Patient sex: F
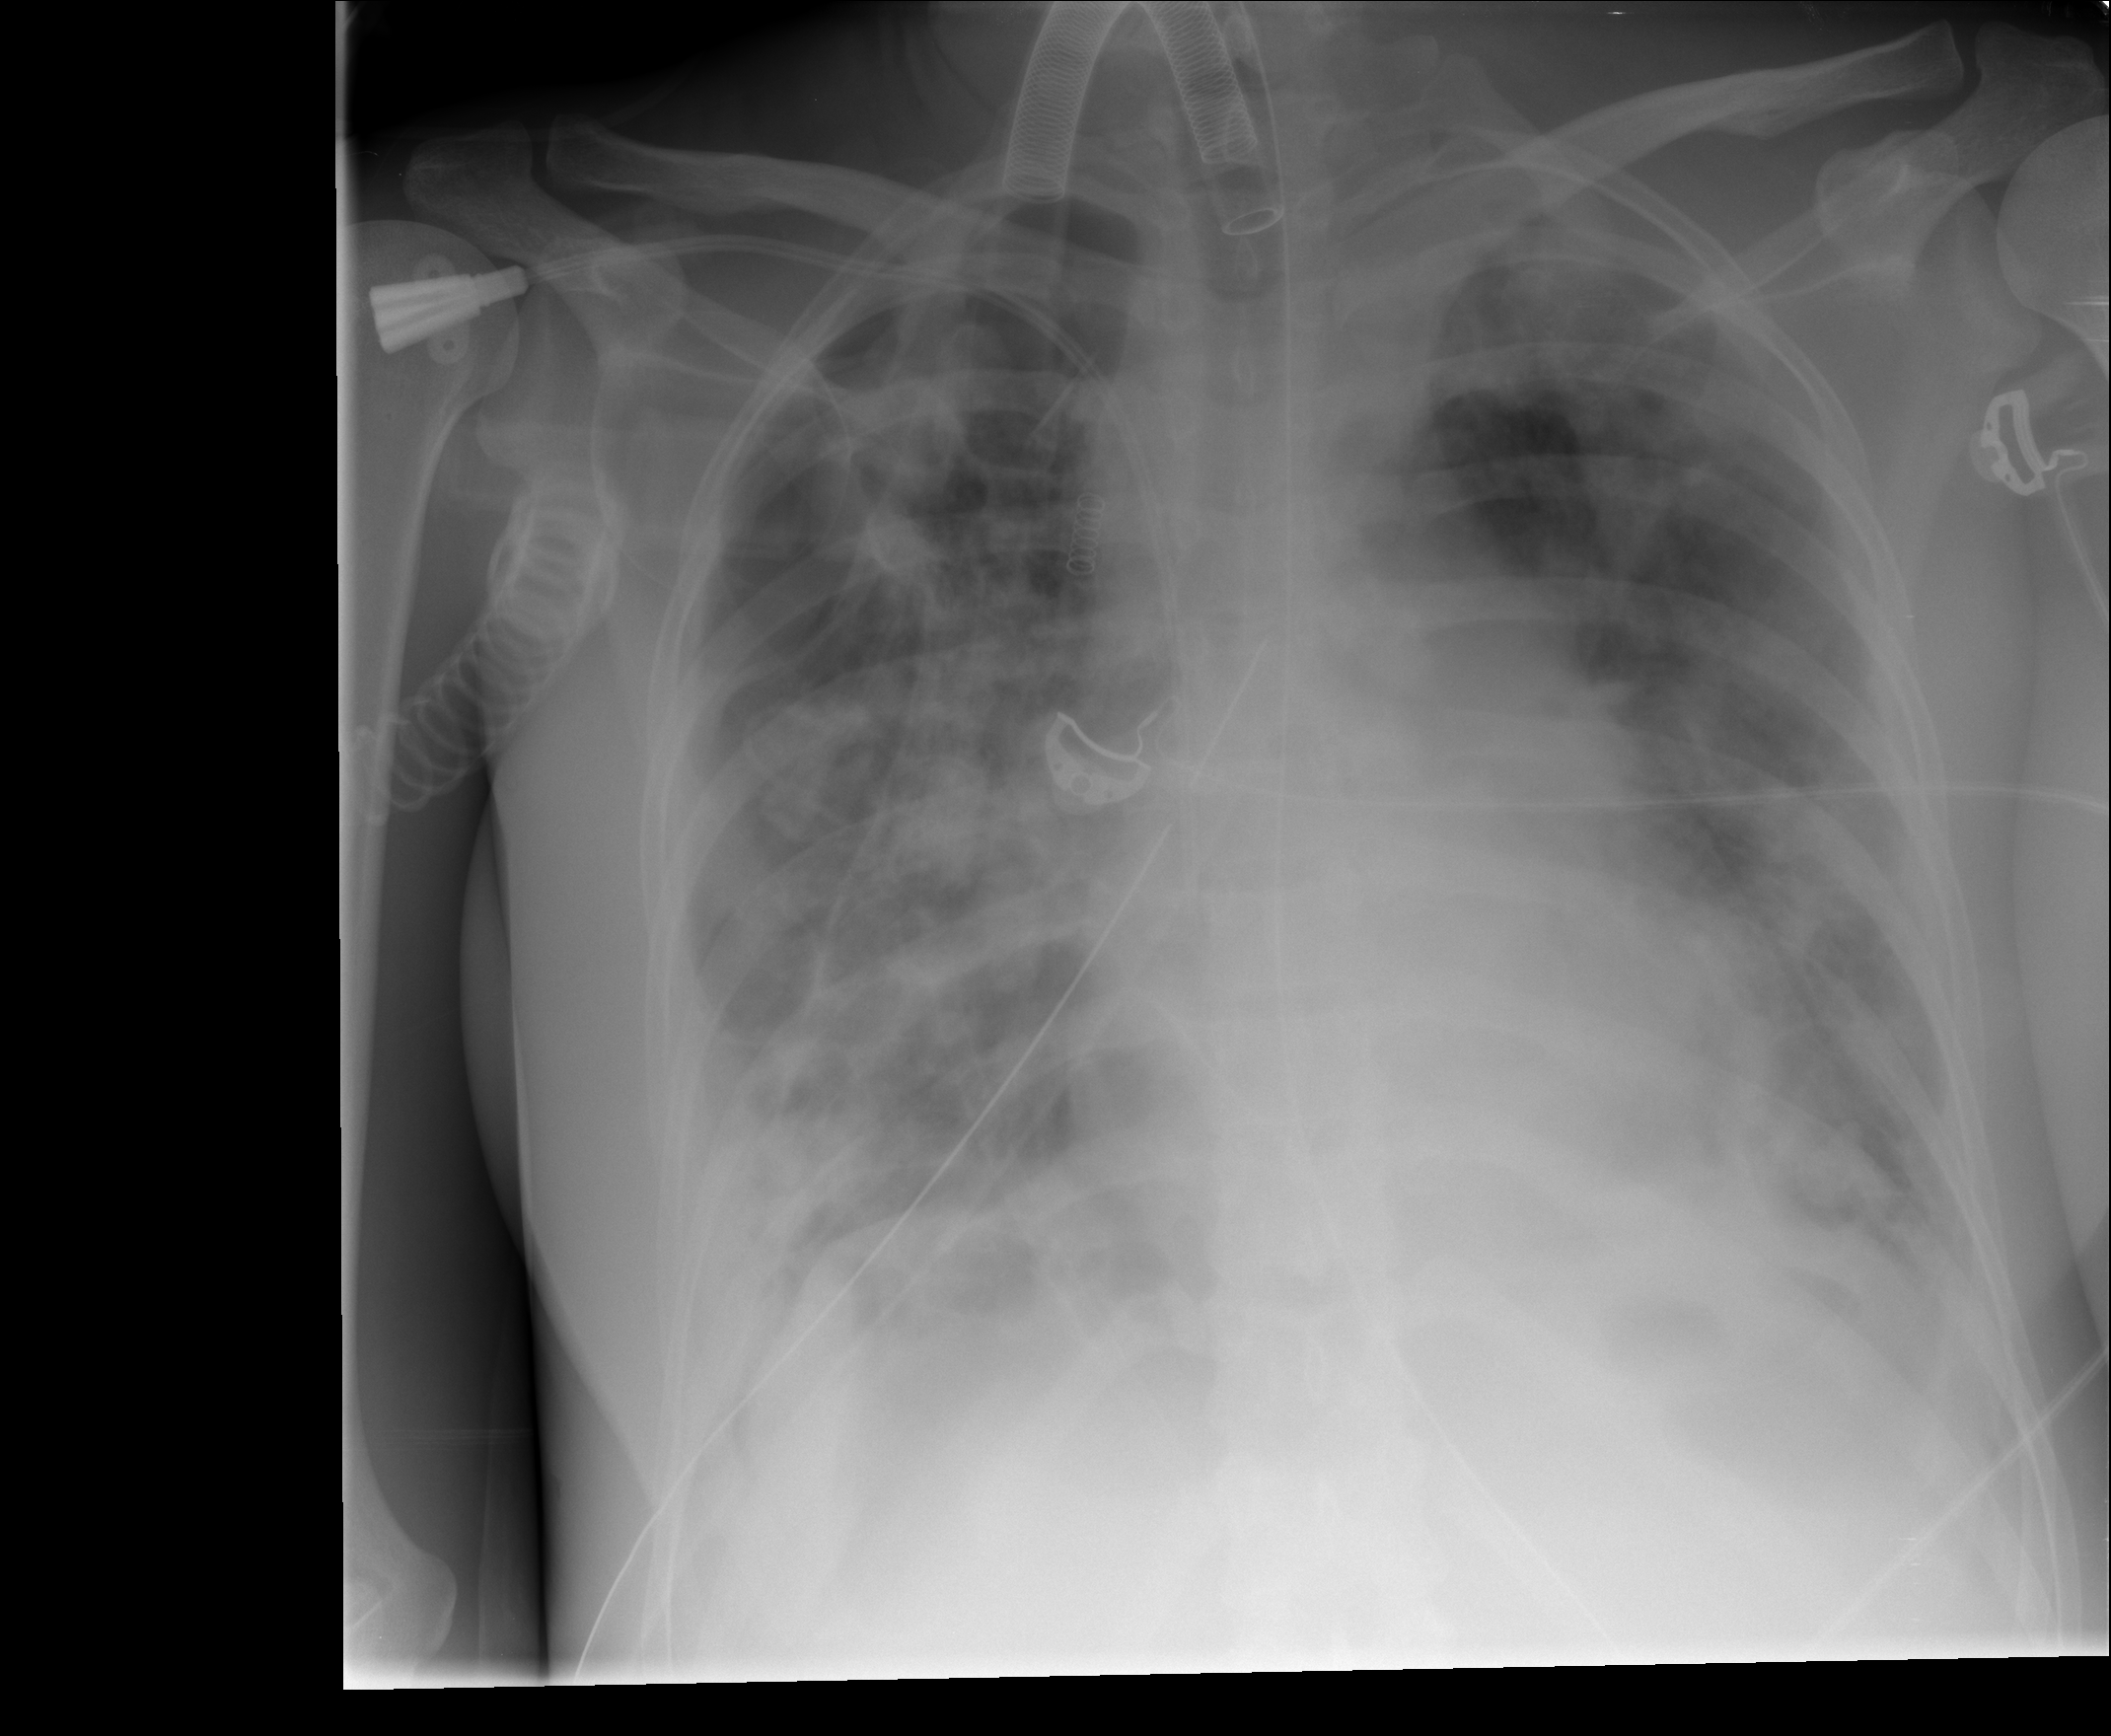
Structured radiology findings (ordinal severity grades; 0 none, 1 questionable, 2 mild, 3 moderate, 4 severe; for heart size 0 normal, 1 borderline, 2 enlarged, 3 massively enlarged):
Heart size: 2
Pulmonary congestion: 2
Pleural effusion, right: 2
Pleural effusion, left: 1
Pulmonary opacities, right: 3
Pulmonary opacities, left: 3
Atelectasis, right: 3
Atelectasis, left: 3